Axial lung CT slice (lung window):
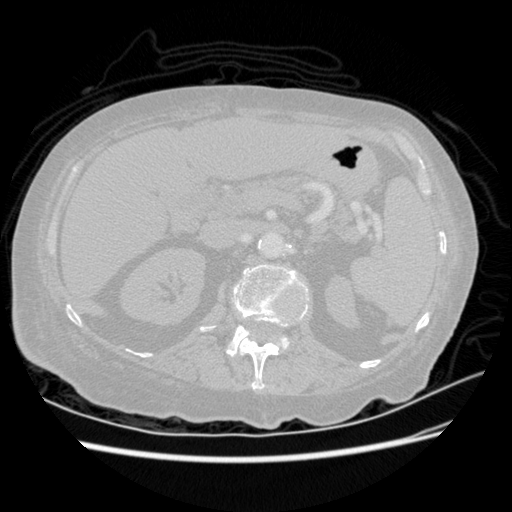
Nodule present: no